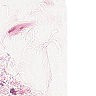
Metastatic tissue present: no